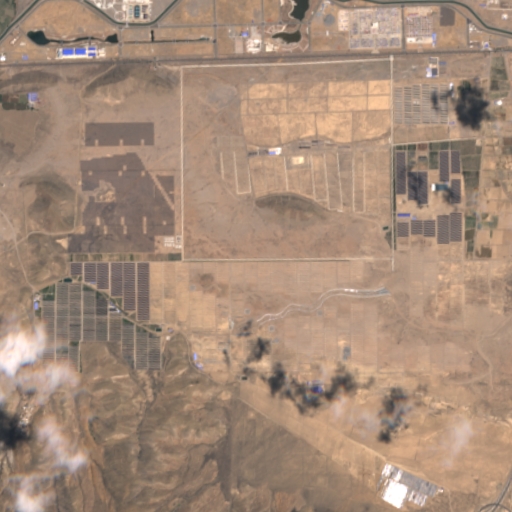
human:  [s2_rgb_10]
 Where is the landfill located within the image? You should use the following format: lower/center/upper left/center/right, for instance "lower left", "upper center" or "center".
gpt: The landfill is located in the center left of the image.
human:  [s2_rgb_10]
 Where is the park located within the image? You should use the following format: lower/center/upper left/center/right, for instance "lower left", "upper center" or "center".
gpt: The park is located in the upper left of the image.
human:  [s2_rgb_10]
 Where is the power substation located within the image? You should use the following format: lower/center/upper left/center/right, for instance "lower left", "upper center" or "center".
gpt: The power substation is located in the center of the image.
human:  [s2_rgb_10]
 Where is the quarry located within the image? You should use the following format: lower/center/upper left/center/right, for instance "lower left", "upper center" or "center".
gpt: The quarry is located in the upper right of the image.
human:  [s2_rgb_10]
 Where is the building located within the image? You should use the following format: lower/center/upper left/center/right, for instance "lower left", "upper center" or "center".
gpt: There is no building in the image.